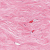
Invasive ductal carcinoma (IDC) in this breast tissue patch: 0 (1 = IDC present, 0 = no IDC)